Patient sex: M
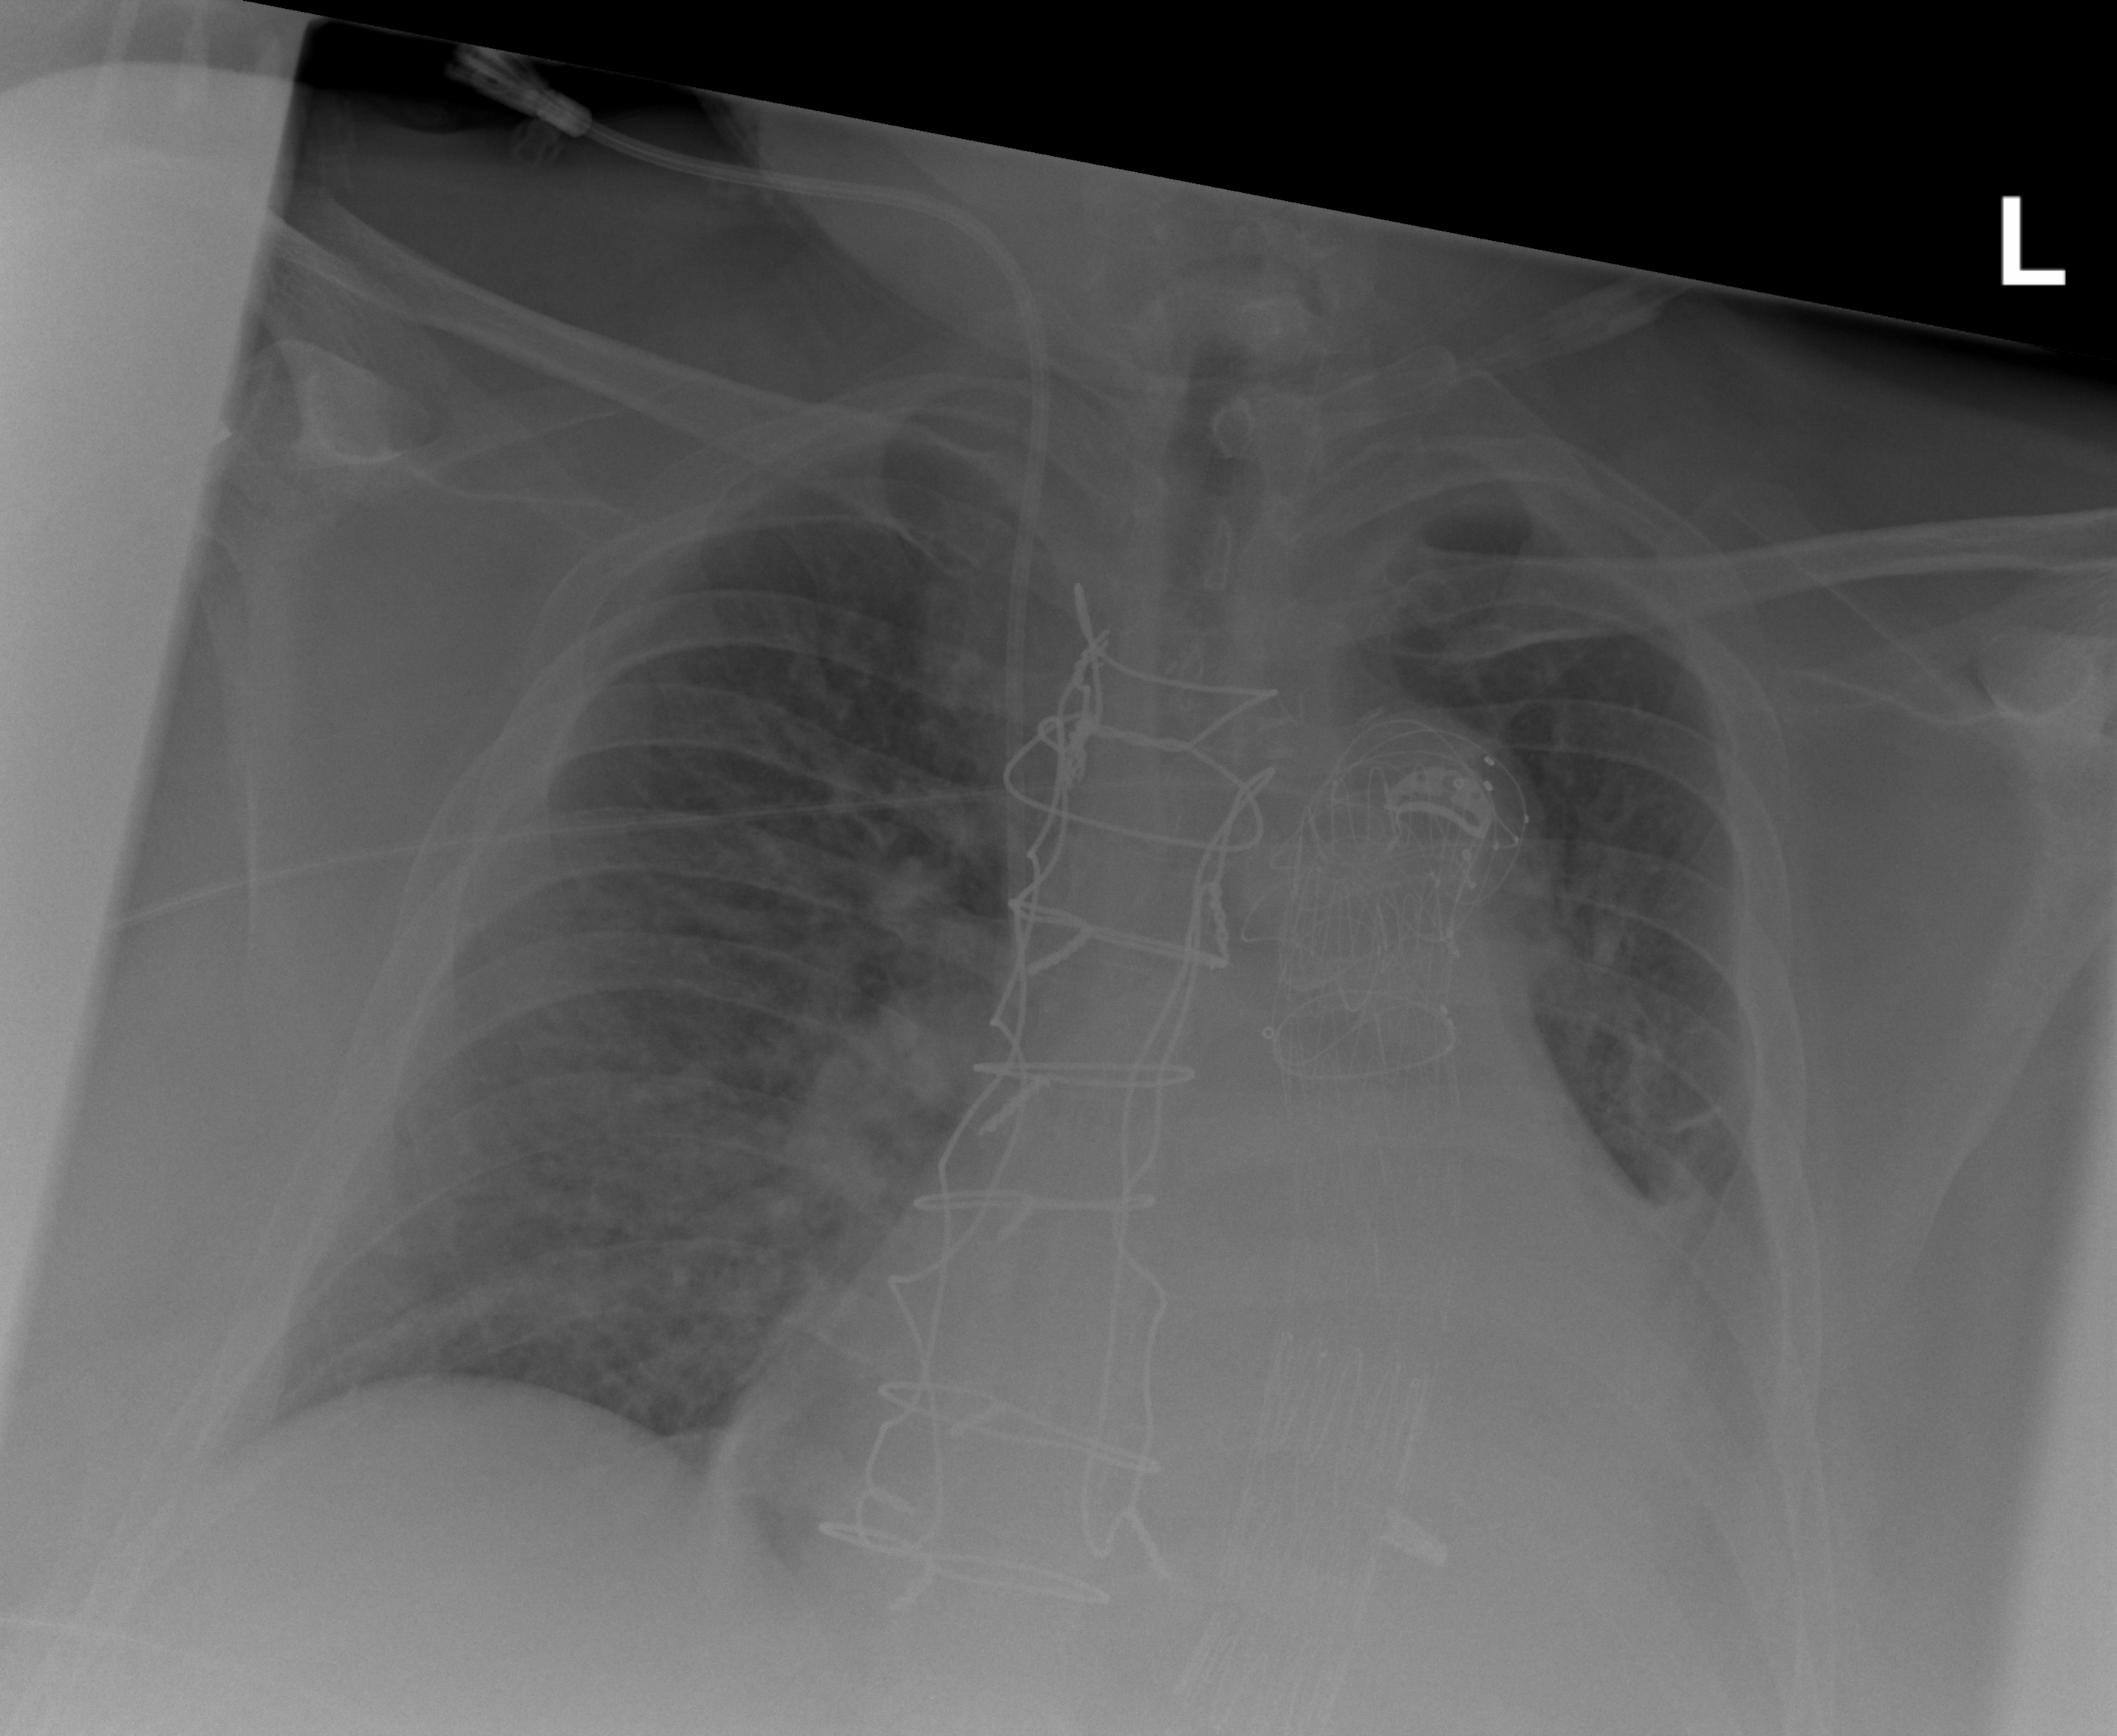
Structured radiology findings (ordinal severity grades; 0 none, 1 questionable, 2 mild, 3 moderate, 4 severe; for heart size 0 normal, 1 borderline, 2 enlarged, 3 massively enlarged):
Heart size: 2
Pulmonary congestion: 3
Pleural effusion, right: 0
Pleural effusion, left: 3
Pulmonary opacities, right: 2
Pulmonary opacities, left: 2
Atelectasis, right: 2
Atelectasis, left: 2